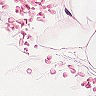
Metastatic tissue present: no